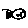
Label: fish